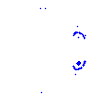
Particle: electron